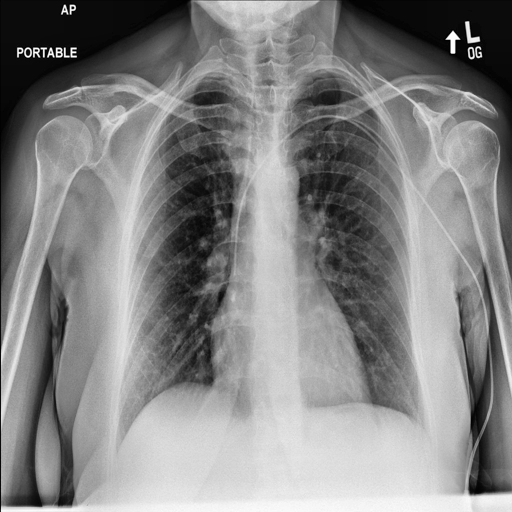
Finding: NORMAL